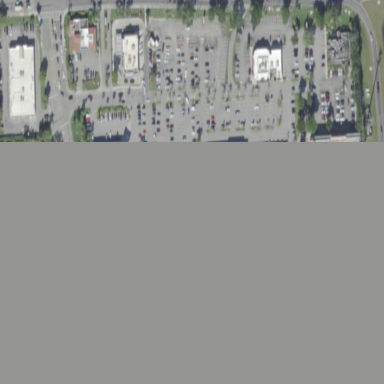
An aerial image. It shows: Retail area.